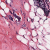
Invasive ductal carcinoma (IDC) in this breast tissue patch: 1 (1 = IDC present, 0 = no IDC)